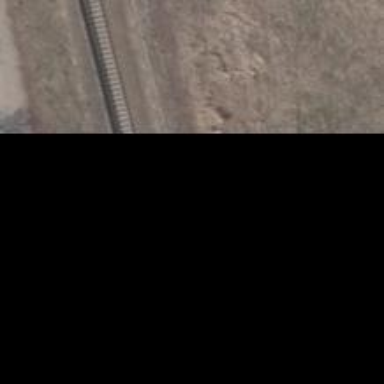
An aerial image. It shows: Abandoned railway siding.